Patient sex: F
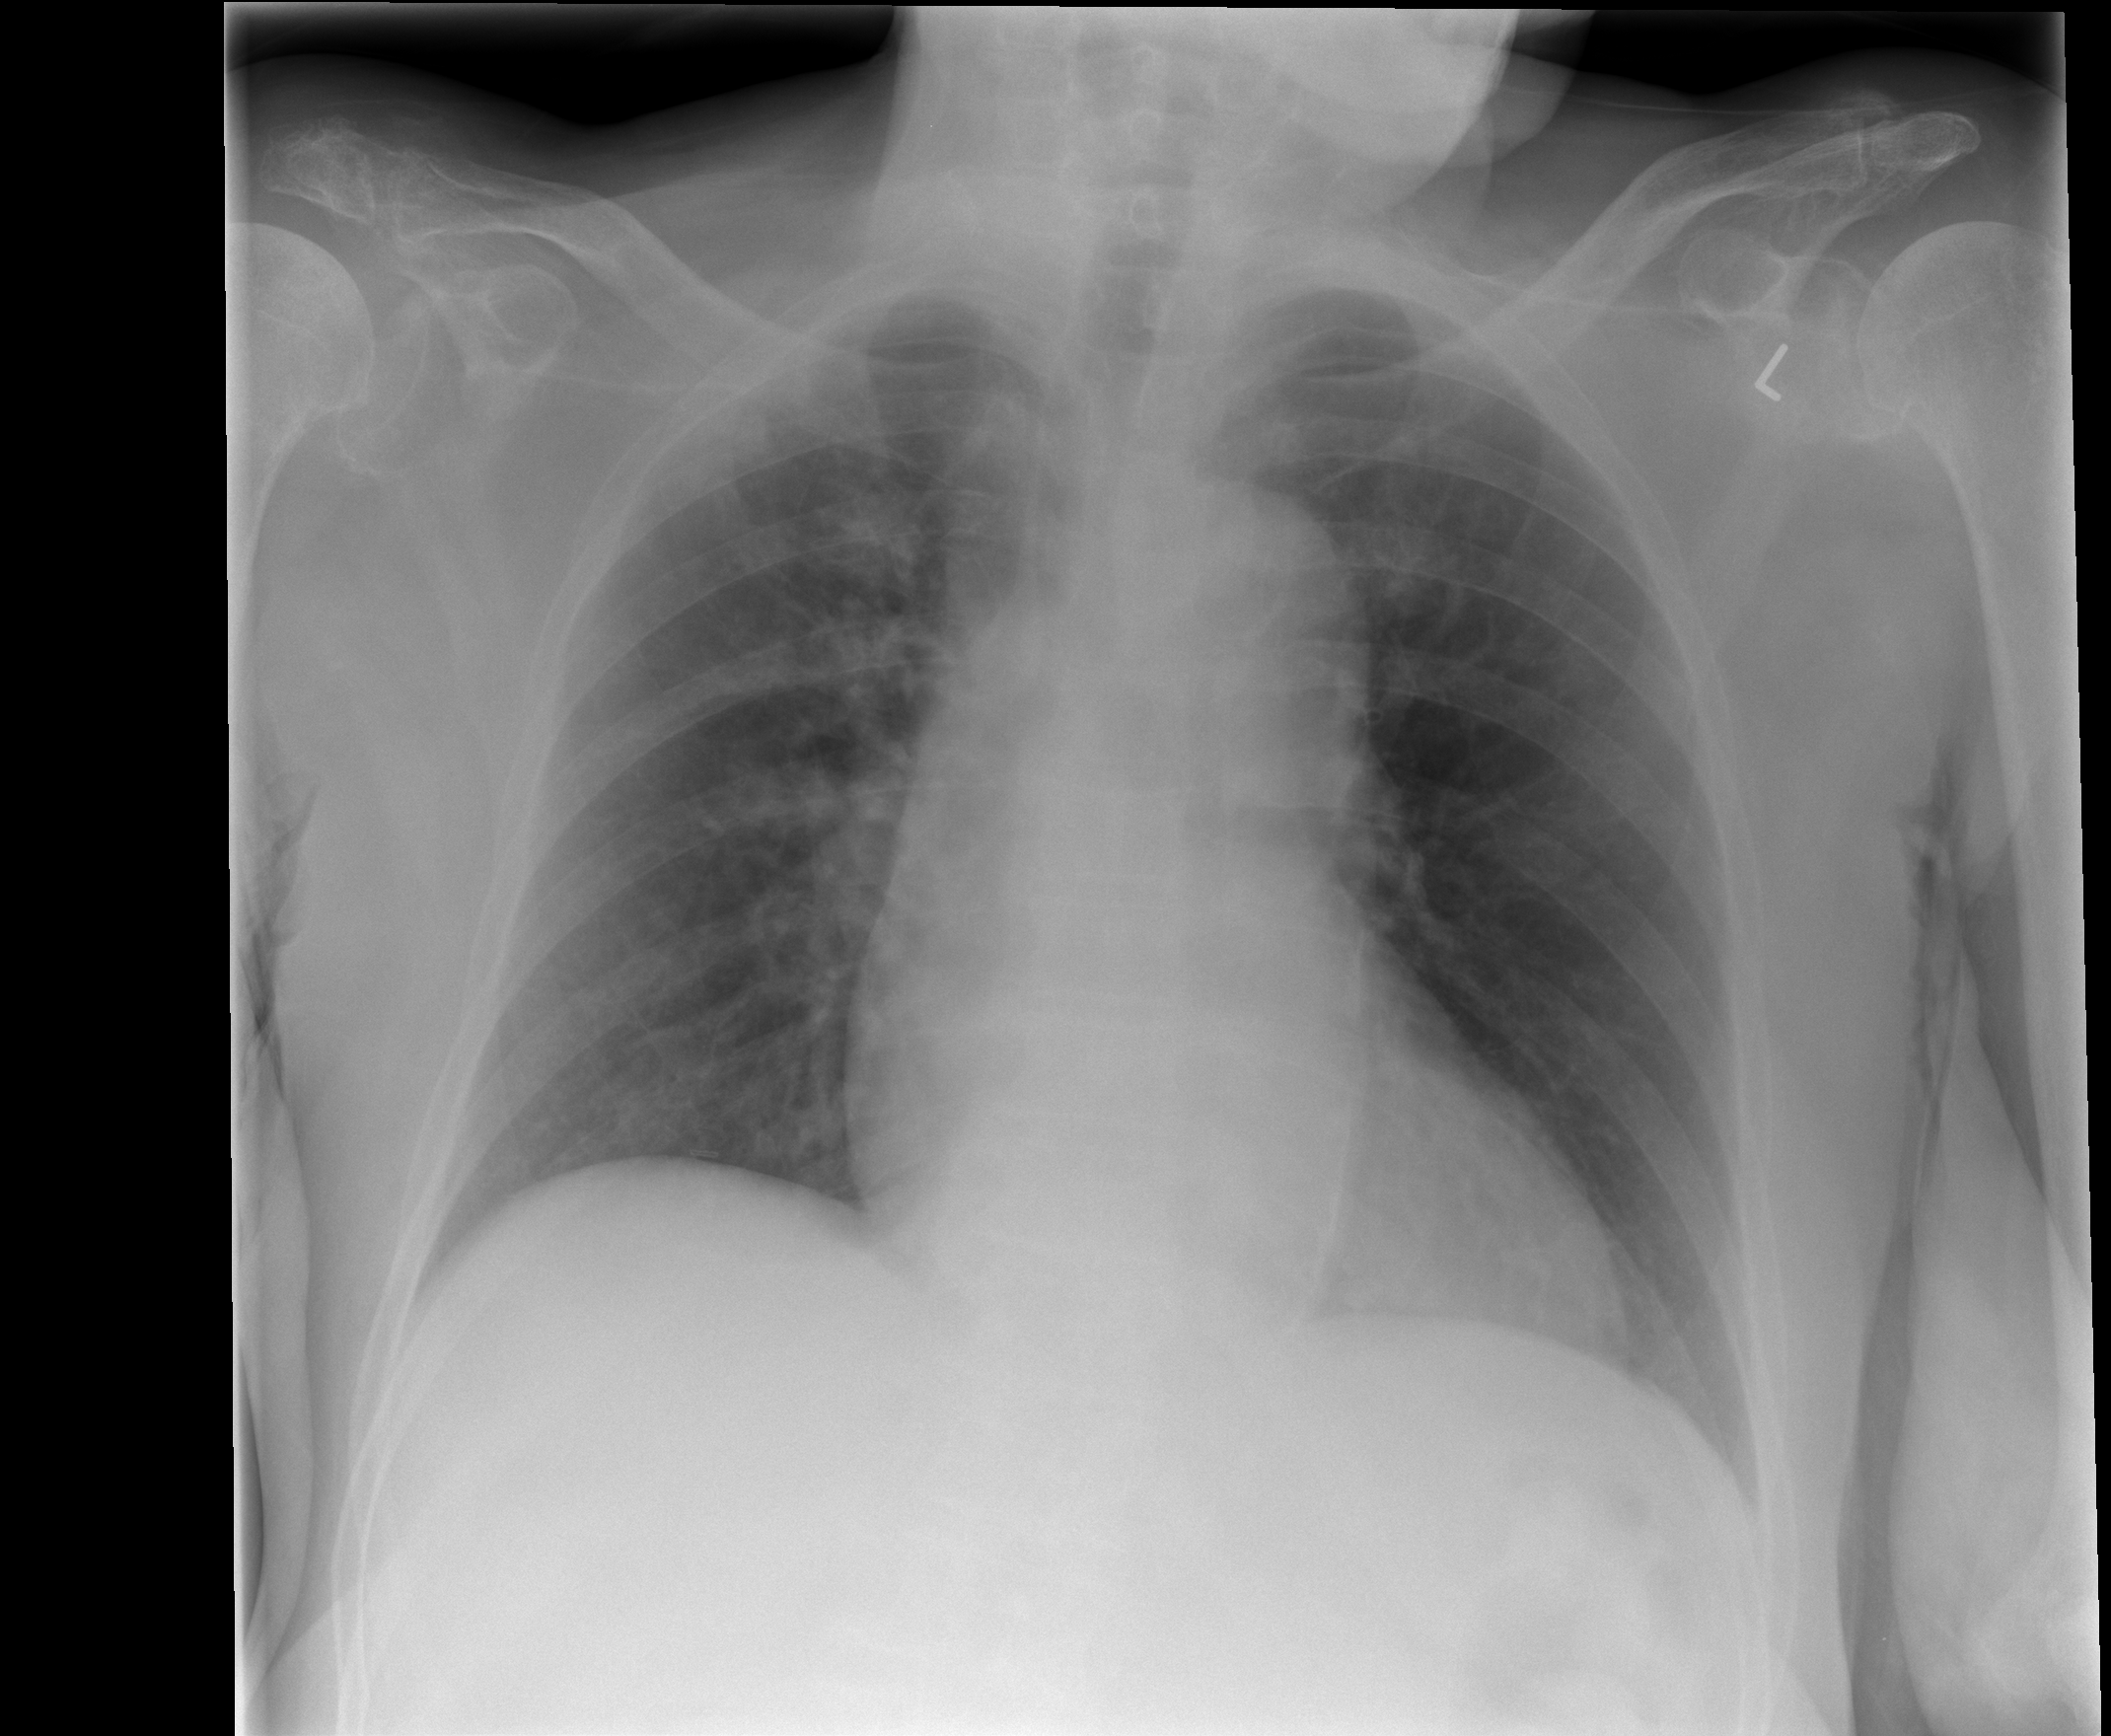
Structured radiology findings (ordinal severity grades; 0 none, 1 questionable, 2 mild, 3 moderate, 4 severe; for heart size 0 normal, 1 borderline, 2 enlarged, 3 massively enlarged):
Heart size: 1
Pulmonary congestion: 0
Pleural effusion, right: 0
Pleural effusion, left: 0
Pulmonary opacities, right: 1
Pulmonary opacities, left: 0
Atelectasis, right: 0
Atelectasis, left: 0